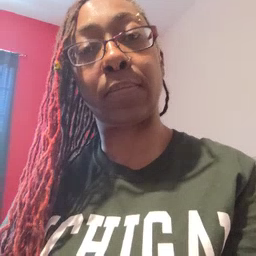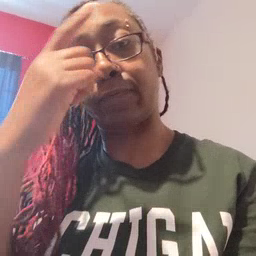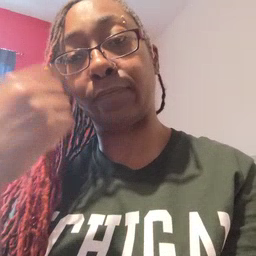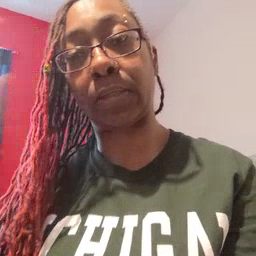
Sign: face